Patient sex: F
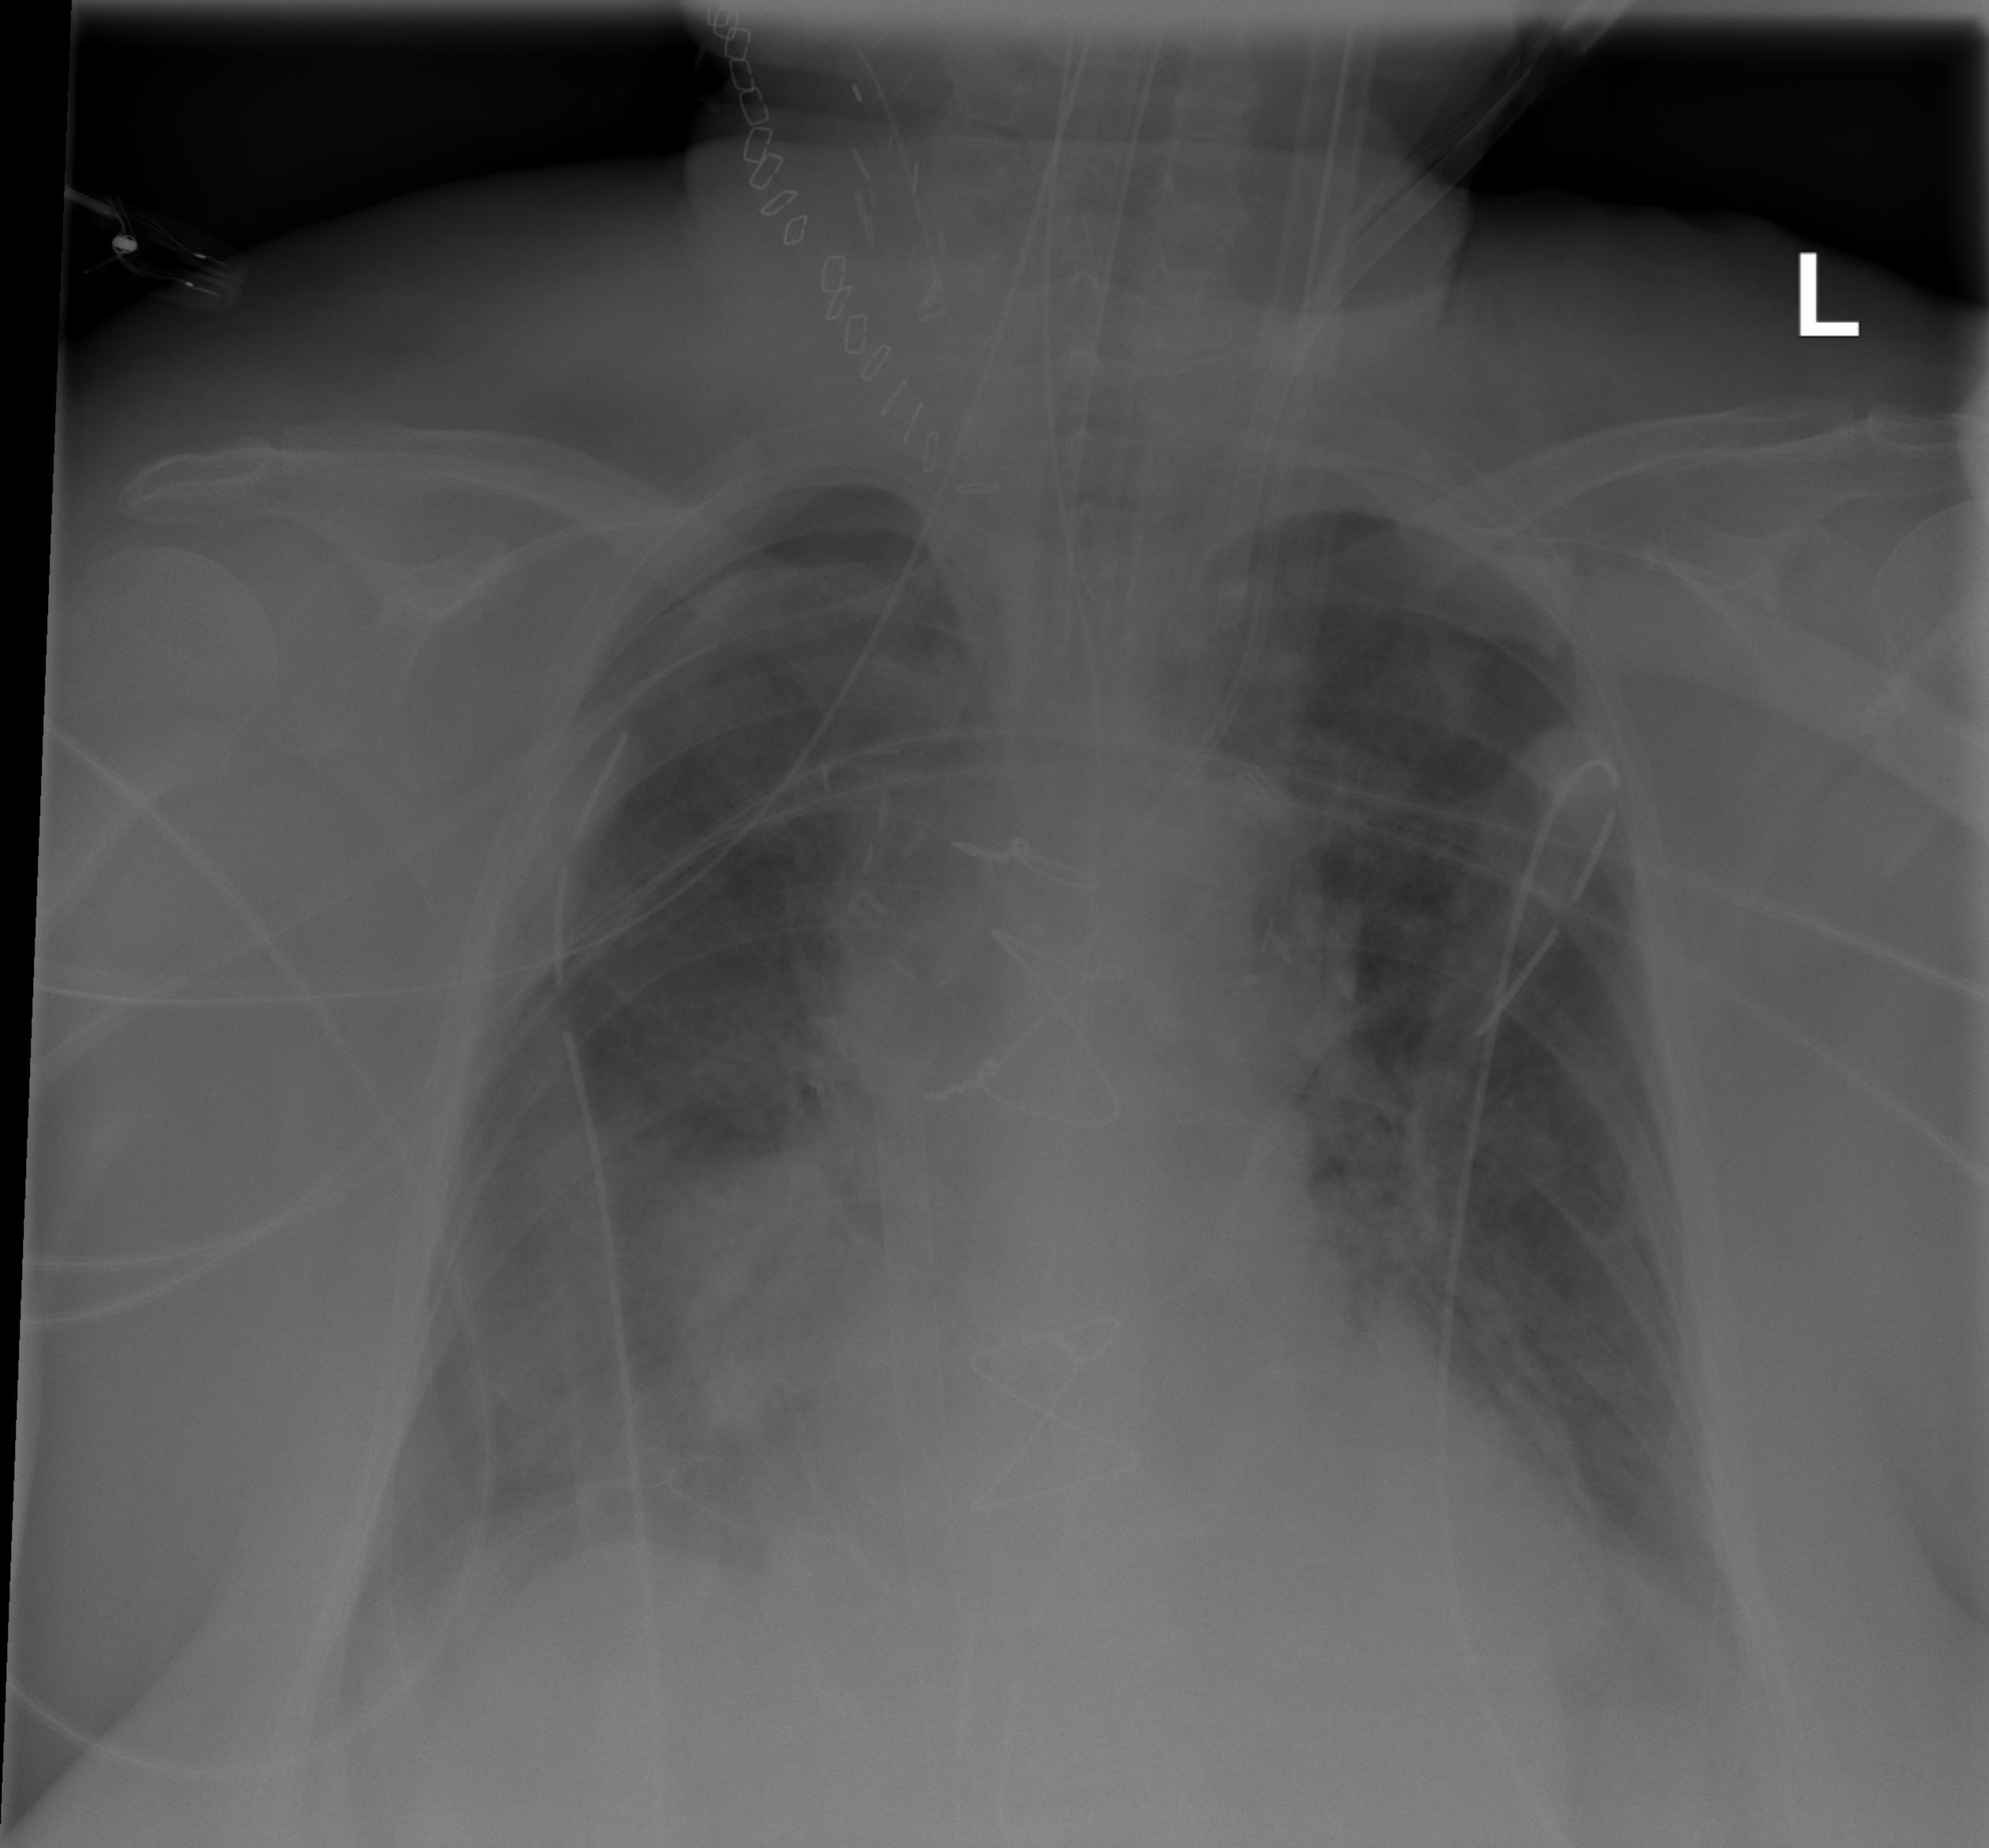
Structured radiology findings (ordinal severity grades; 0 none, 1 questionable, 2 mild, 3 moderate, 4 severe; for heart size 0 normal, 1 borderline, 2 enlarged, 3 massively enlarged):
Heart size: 0
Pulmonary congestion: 2
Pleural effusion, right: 0
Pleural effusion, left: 0
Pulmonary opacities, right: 3
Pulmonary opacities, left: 2
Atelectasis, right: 2
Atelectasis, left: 0